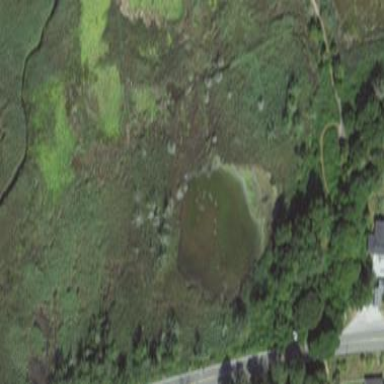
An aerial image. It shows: Marsh wetland.